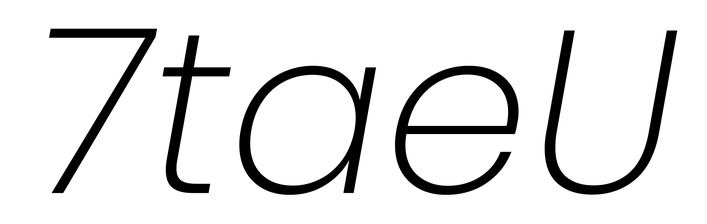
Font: Poppins-ExtraLightItalic